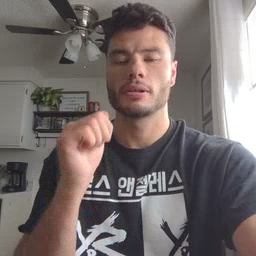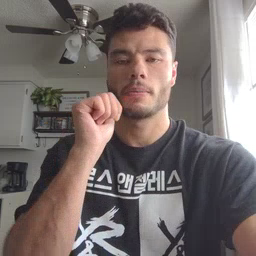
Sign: tomorrow